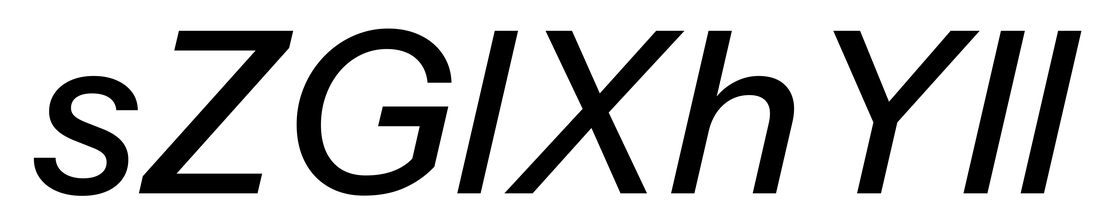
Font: InstrumentSans-Italic_Medium_Italic